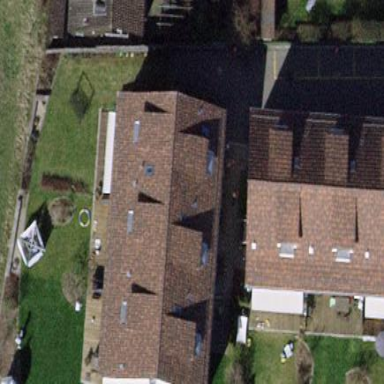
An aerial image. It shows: Terrace building.